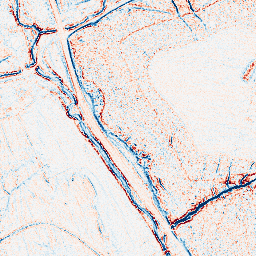
Category: edge_preserving
Decomposition family: anisotropic_diffusion
Decomposition parameters: iterations: 5
kappa: 100
gamma: 0.05
Upsampling method: bilinear
Upsampling parameters: scale: 2
Upsampling scale: 2